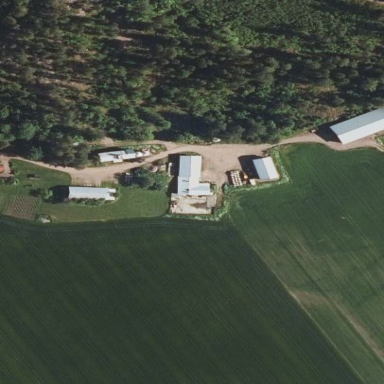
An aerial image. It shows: Farmyard area.